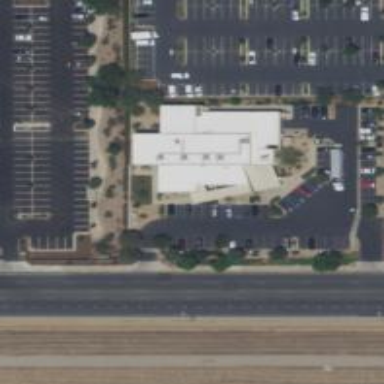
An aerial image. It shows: Clinic.